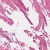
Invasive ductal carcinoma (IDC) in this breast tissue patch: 0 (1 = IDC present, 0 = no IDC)